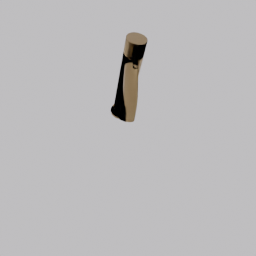
Label: appliances